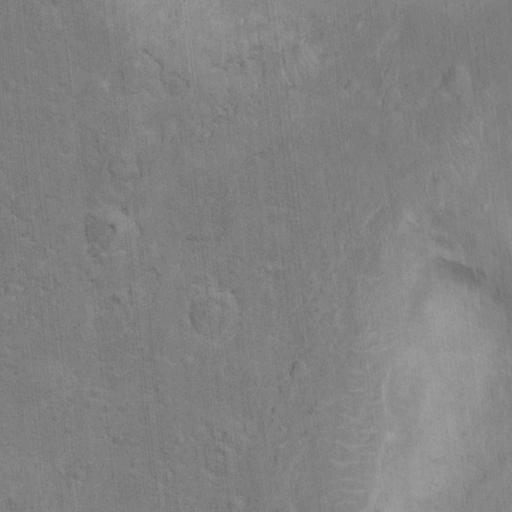
Classes present: Background, Cone